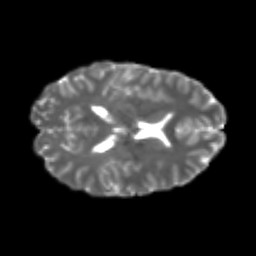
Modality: T2w
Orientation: axial
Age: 23
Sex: female
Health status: healthy
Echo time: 0.074 s